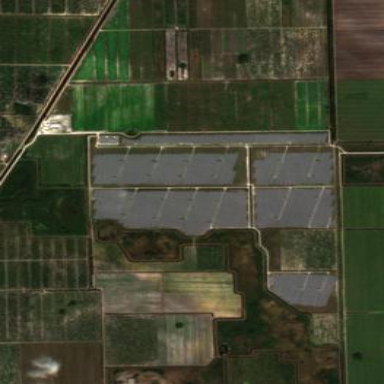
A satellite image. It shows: Solar power plant utilizing photovoltaic technology.